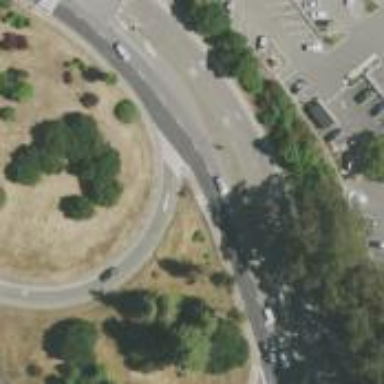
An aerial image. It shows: Secondary road with asphalt surface. It has separate sidewalks and shared cycleway.